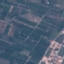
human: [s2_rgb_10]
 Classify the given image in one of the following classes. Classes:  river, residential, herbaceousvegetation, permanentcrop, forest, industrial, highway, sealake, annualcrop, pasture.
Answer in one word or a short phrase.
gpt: PermanentCrop